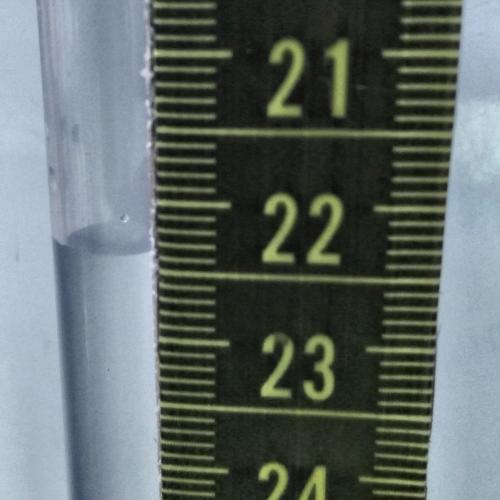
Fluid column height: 22.4 cm